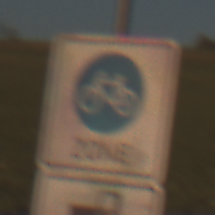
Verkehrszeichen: BeginnFahrradzone
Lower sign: MehrspurigeFahrzeugeFrei8
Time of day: SunriseSunset
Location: Outdoor (Nature)
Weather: PartlyCloudy
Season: NotSpecified
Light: Natural